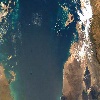
Label: water